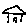
Label: house